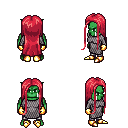
a pixel art fantasy rpg character, male body template, orc, green skin, chain mail, metal pants, ruby red extra-long hairstyle, gold gloves, gold boots, four views (front, back, left, right), 2x2 character sprite sheet, small pixel art, hard edges, no anti-aliasing